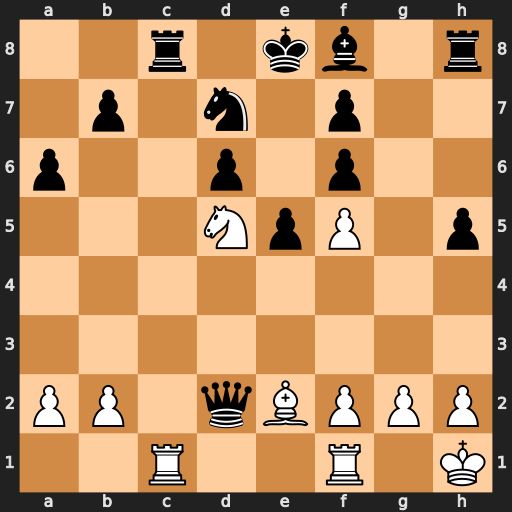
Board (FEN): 2r1kb1r/1p1n1p2/p2p1p2/3NpP1p/8/8/PP1qBPPP/2R2R1K
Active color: w
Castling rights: k
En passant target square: -
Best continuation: Rxc8#